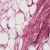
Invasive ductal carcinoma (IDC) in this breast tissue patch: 0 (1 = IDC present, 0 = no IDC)